三年级 · 算术
5 箱防疫物资里有 425 袋口罩，照这样计算， 8 箱防疫物资里有多少袋口罩?

28．_这瓶药够爷爷吃多少天？

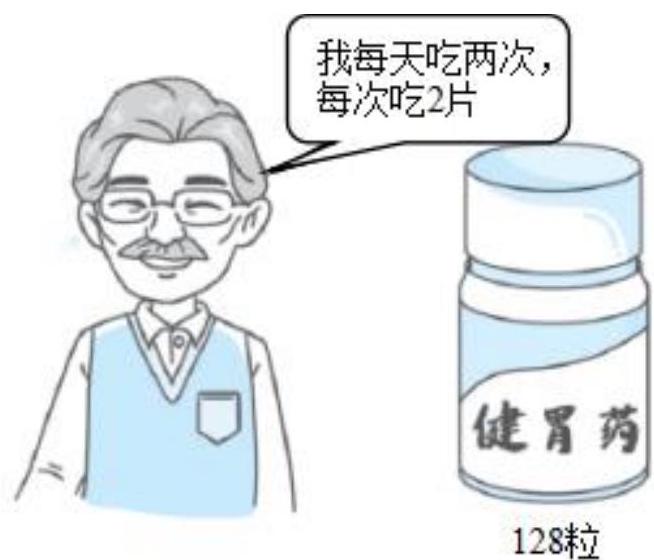
答案: 680 袋
【分析】 5 箱防疫物资里有口罩的袋数 $\div 5=1$ 箱防疫物资里有口罩的袋数, 1 箱防疫物资里有口罩的袋数 $\times 8=8$ 箱防疫物资里有口罩的袋数, 依此计算。

【详解】 $425 \div 5=85$ (袋)

$85 \times 8=680$ (袋)

答: 8 箱防疫物资里有 680 袋口罩。

【点睛】此题考查的是归一问题的计算, 熟练掌握三位数与一位数的除法计算是解答此题的关键。